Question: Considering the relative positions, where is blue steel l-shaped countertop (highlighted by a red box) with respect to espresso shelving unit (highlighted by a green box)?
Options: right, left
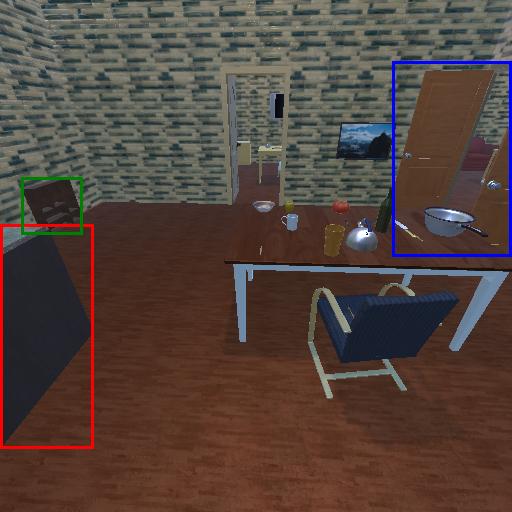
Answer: right